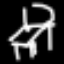
Label: chair